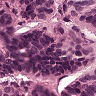
Metastatic tissue present: yes